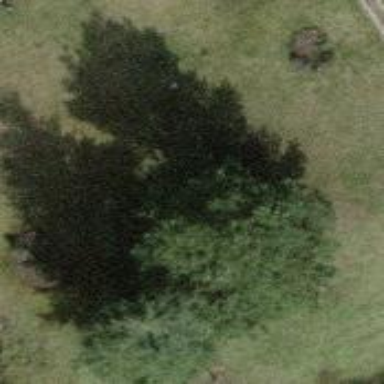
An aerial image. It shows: Evergreen needle-leaved tree.